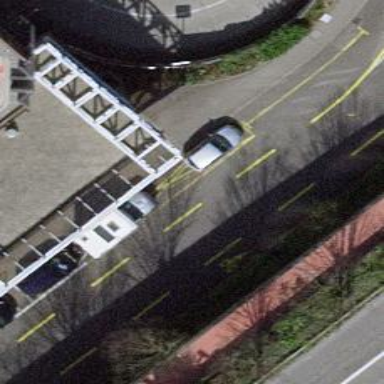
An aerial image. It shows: Public surveillance system.